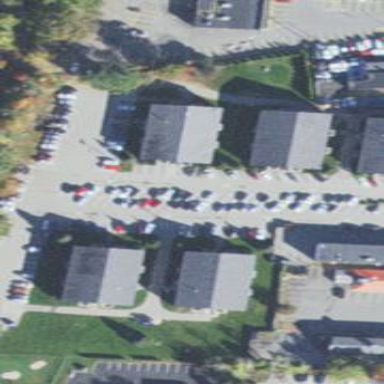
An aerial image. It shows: Residential area with apartments.